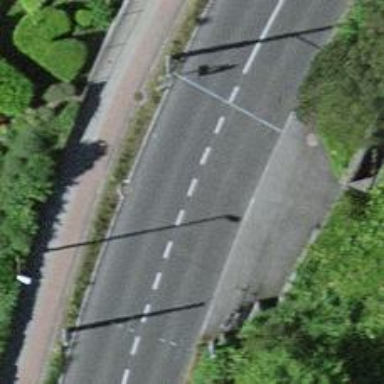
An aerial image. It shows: Tertiary road with trolley wires for electric trolleys.